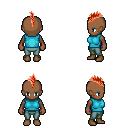
a pixel art fantasy rpg character, female body template, human, dark skin, teal sleeveless shirt, teal pants, red mohawk hairstyle, four views (front, back, left, right), 2x2 character sprite sheet, small pixel art, hard edges, no anti-aliasing